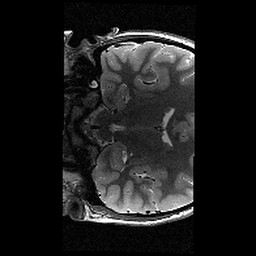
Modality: T2w
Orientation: coronal
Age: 11
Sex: female
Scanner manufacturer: siemens
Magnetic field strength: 3 T
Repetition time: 9.23 s
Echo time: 0.067 s